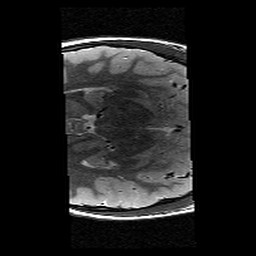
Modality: T2w
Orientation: axial
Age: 12
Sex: female
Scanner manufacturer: siemens
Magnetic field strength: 3 T
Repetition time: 9.23 s
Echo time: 0.067 s